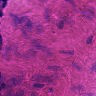
Metastatic tissue present: no